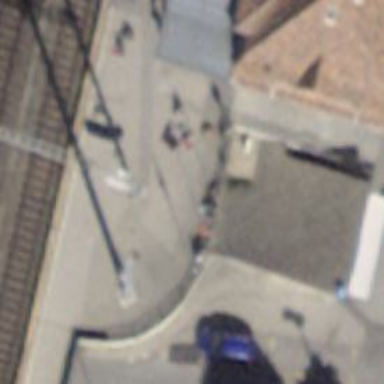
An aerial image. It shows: Flagpole structure.